Question: I have found posts that are close to what I'm looking for, but I have not been able to successfully implement what I want. Here is the general flow:
1. Submit photo with rest of venue data, as base64 data
2. Strip data prefix if it exists, so I have just the image base64 data
---
'''
var base64data = venue.image.replace(/^data:image\/png;base64,|^data:image\/jpeg;base64,|^data:image\/jpg;base64,|^data:image\/bmp;base64,/, '');
'''
---
1. Store Base64 data in GridFS via MongoDB (I'm using gridfstore)
2. Then, I'd like to retrieve the image upon request as a raw image file via a URL.
---
'''
// generic images route
server.get(version+'/images/:id', function(req, res) {
gridfstore.read( req.params.id, function(error,data) {
res.writeHead(200, {
'Content-Type': 'image/jpeg',
'Content-Length': data.buffer.length
});
res.end(data.buffer);
});
});
'''
Basically, this method returns the Base64 bytes stored in GridFS. I have tried other methods but they don't return the raw image.
I'd like to pull up the image using URLs like this:
'''
http://[localhost]/1/images/11dbcef0-257b-11e3-97d7-cbbea10abbcb
'''
Here is a screenshot of the browser trace:

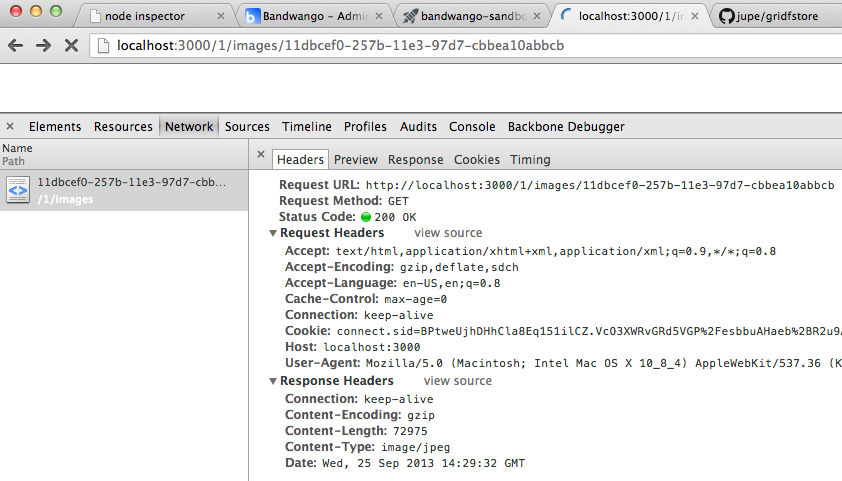
Answer: You can take the string from MongoDB, create a new buffer instance, and specify an encoding when doing so. The resultant buffer will be in binary data.
'''
var b64str = /* whatever you fetched from the database */;
var buf = Buffer.from(b64str, 'base64');
'''
So in your implementation:
'''
server.get(version+'/images/:id', function(req, res) {
gridfstore.read(req.params.id, function(err, data) {
var img = Buffer.from(data.buffer, 'base64');
res.writeHead(200, {
'Content-Type': 'image/jpeg',
'Content-Length': img.length
});
res.end(img);
});
});
'''